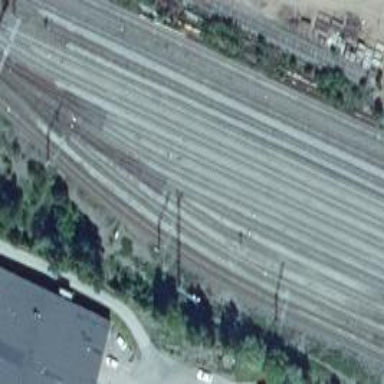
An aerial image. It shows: Railway signal.